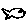
Label: fish